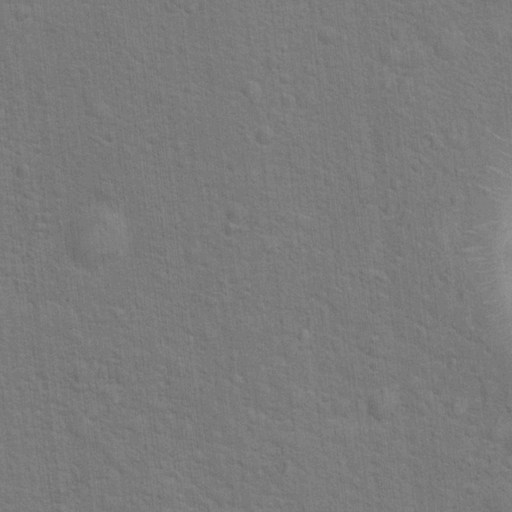
Objects detected: cone